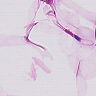
Metastatic tissue present: no